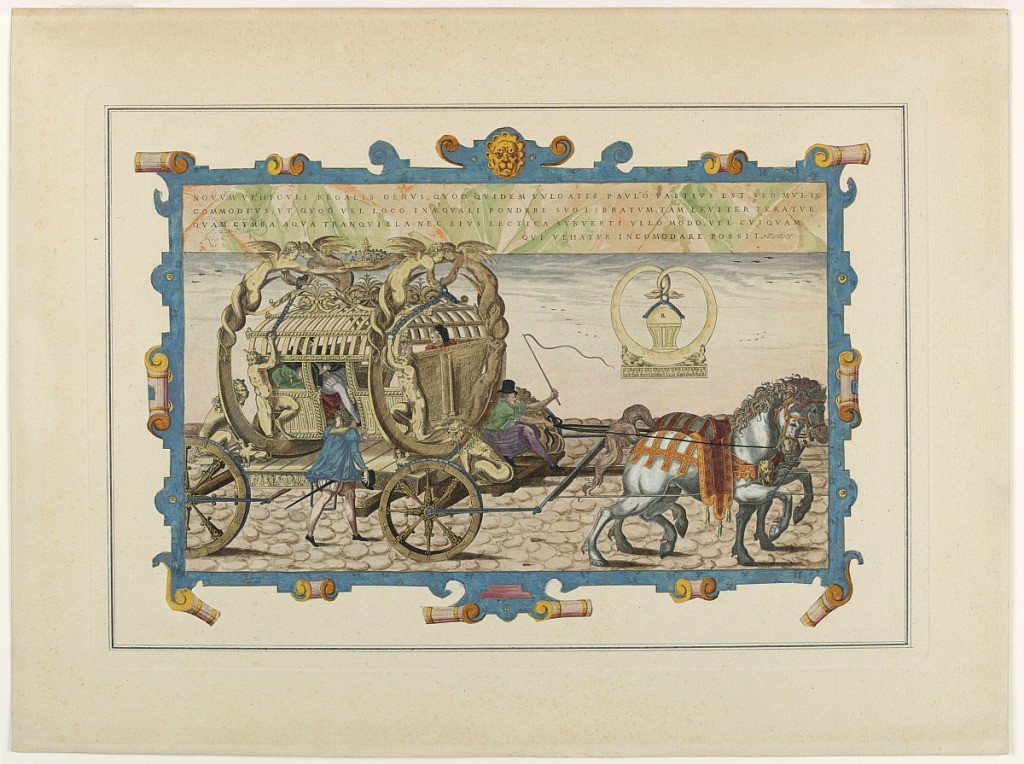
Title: Plate 17 from Theatrum instrumentorum et machinarum by Jacques Besson
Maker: René Boyvin, French, 1525 - 1625
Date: after 1578
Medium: Engraving on off-white laid paper; brush and watercolor, gouache and gold paint, cut out and laid down on tan wove paper
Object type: Print
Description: A royal wagon with circular front and rear suspension is decorated with sphinxes, satyrs and double tailed winged supporters. The carriage is constructed with an open lattice work top allowing for visibility of the two male passengers inside. THe carraige is pulled along be two horses at right above which a front elevation of the suspension element is shown.
A block of text is printed across the top of the sheet.

This version of the print has been cut out and mounted on a thick sheet of tan machine made wove paper. It is hand colored, definitely at a later date possibly 19th century, with opaque watercolor and also thin washes. The text block has been colored to simulate marble and the carriage has been treated with gold paint to suggest gilding. The elaborate strapwork border, or frame around the image has also been painted.